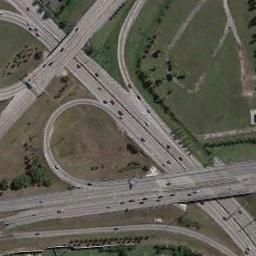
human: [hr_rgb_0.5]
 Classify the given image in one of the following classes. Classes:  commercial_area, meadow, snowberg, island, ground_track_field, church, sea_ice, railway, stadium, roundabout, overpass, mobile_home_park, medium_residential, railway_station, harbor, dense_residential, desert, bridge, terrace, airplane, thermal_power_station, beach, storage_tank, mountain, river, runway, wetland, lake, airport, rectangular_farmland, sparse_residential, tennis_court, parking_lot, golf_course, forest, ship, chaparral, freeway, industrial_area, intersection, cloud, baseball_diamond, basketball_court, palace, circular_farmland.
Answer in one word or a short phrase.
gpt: overpass